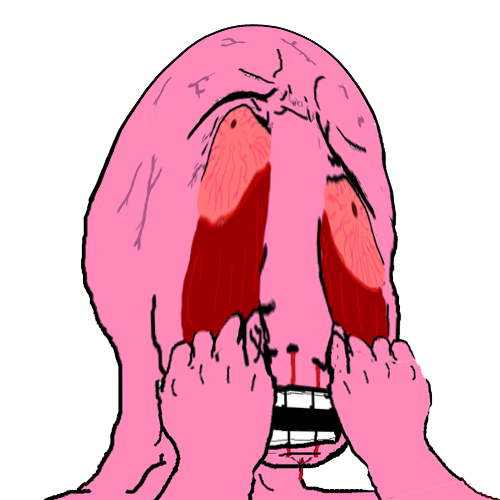
Label: 5_Rage